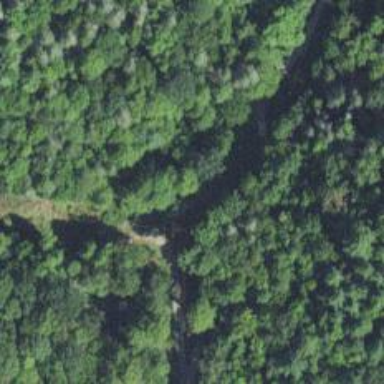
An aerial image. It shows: Culvert tunnel.